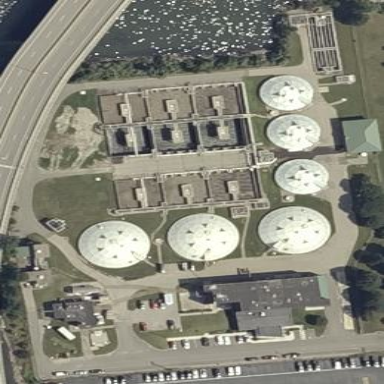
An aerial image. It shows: Wastewater plant.